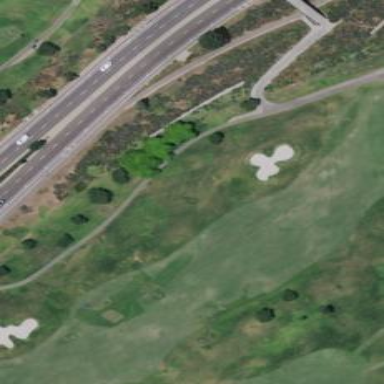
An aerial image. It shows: Golf fairway surrounded by grass.